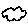
Label: cloud